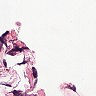
Metastatic tissue present: no